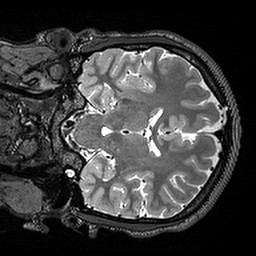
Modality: T2w
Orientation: coronal
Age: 20
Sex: male
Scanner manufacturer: siemens
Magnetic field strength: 3 T
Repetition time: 3.2 s
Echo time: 0.567 s